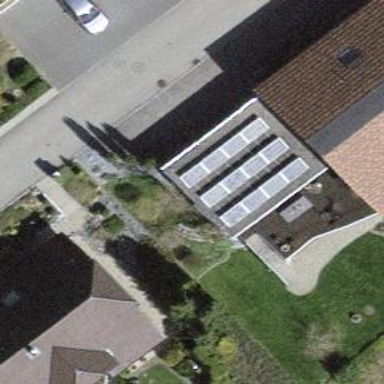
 consisting of solar photovoltaic panels."